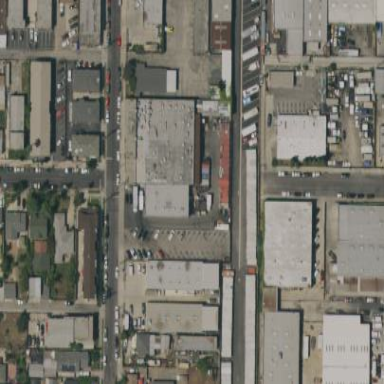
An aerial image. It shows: Factory building.